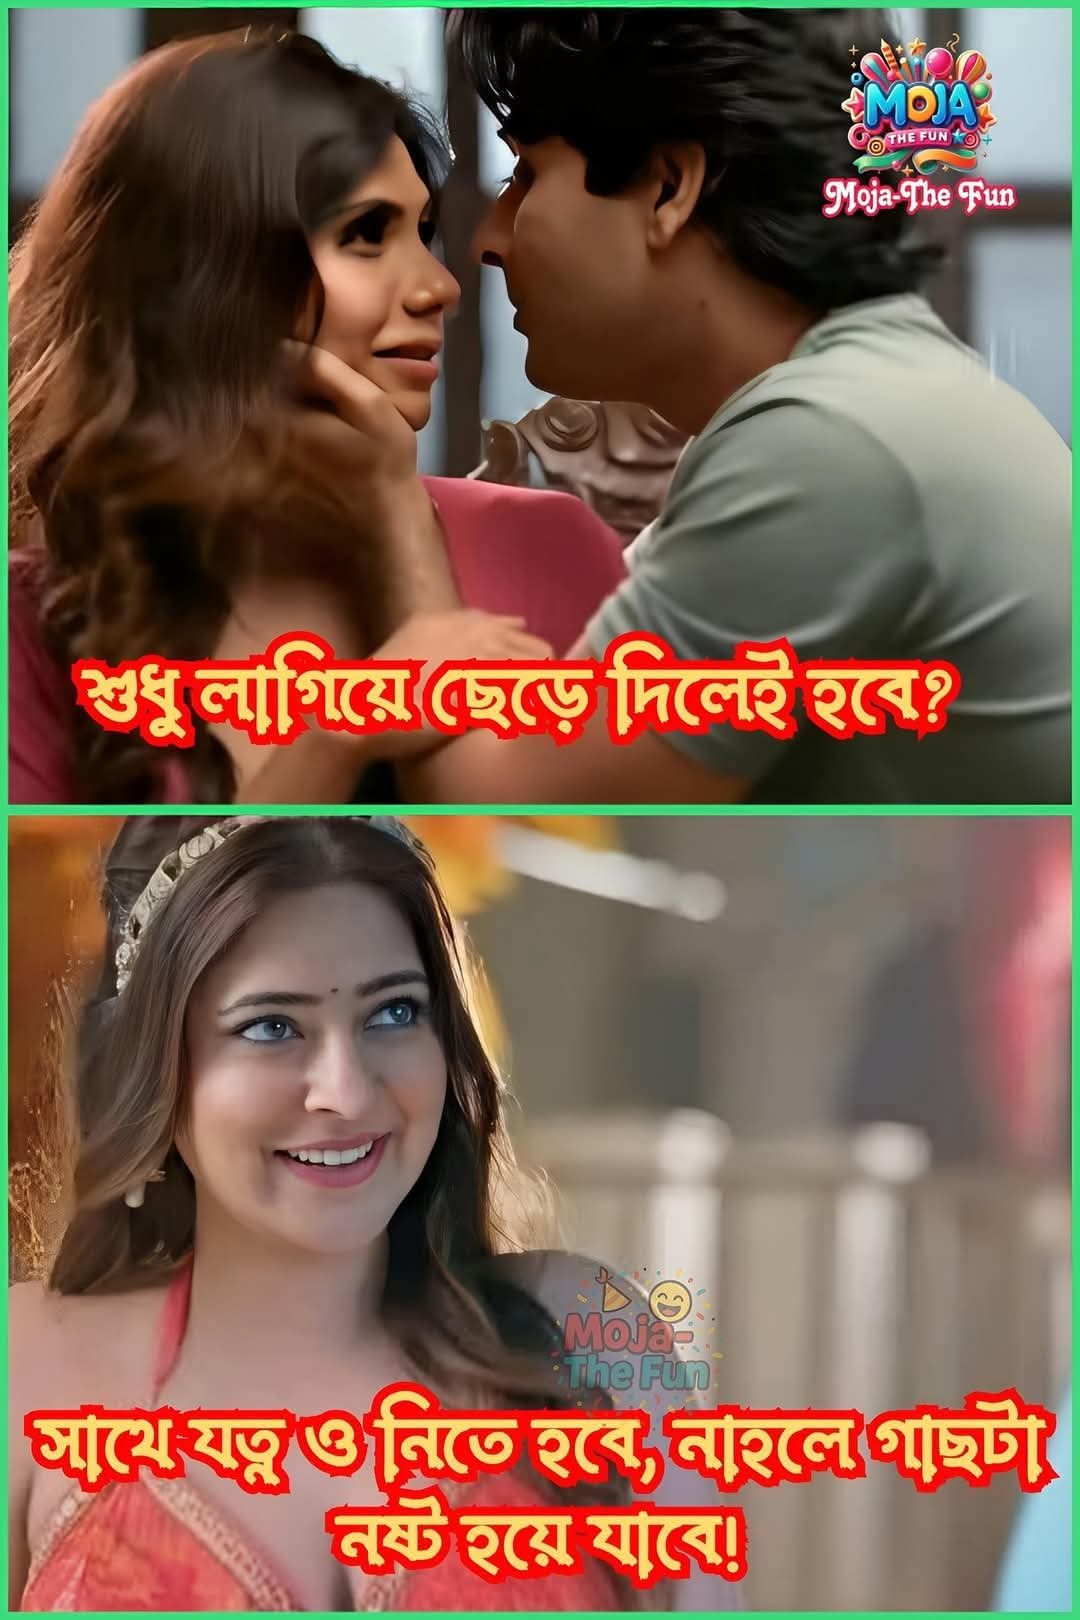
Text: শুধু লাগিয়ে ছেড়ে দিলেই হবে?
সাথে যত্ন ও নিতে হবে, নাহলে গাছটা নষ্ট হয়ে যাবে!
Label: Non Hate